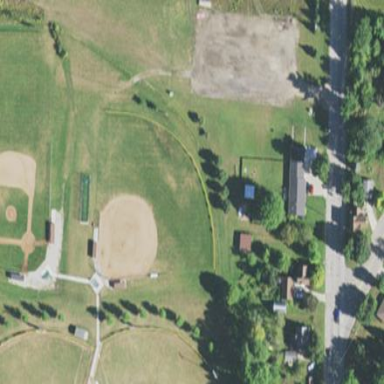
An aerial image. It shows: Baseball pitch for leisure and sports activities.